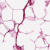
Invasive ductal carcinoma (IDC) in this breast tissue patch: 0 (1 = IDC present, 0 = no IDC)